Question: I'm not entirely sure what I'm after is possible but at present I have an unordered list when in desktop mode will use display: inline-block to display two images horizontally. However when in tablet/portrait mode, display switches to block to make the unordered list display vertically in the usual manner.
However complicating matters, I have two small background images which I want to overlay over each of the main images. I have used absolute positioning to achieve this however when switching to portrait form (width < 750px), the second main image overlays over the first.
Presumably this is due primarily due to the move away from display: inline-block and the continued use of relative/absolute positioning for the main background image and small background images respectively.
I have remedied this to an extent by giving each li element a specific height (500px), however the intention is that the two lis stick together, when by using a fixed height a gap eventually appears (owing to each li having a width of 100% (so regardless of tablet/phone size, the image will fill the container)).
My first thought was that height: 100% would be suitable but this simply results in the second li overlaying the first.
You can see what I am intending in the below Codepen link if my garbled text is unclear (highly likely). Any guidance on ensuring that the two li elements remain together would be gratefully received. Even if it is to say that the intended effect is not possible! There's also a brief diagram below.
<URL>
'''
<ul class="photo-list">
<li>
<div class="image-holder">
<img src="http://lorempixel.com/500/500"/>
<span><a class="flickr-link"></a></span>
<span class="upvote"></span>
</div>
</li>
<li>
<div class="image-holder">
<img src="http://lorempixel.com/500/501"/>
<span><a class="flickr-link"></a></span>
<span class="upvote"></span>
</div>
</li>
</ul>
'''
'''
.photo-list {
list-style: none;
padding: 0;
margin: 0;
}
.photo-list li {
margin: 10px 10px 10px 0;
display:inline-block;
width: 48%;
}
.photo-list li:last-of-type {
margin: 10px 0 10px 0;
}
img {
border: none;
width: 100%;
}
.flickr-link {
background-image: url('http://lorempixel.com/40/40/');
background-repeat:no-repeat;
width: 40px;
height: 40px;
float: left;
z-index: 100;
position: absolute;
}
.image-holder {
position: relative;
}
.image-holder img {
position: absolute;
}
.upvote {
background-image: url('http://lorempixel.com/40/40/');
background-repeat:no-repeat;
width: 40px;
height: 40px;
float: left;
z-index: 100;
position: absolute;
margin-left: 50px;
}
@media handheld, only screen and (max-width: 750px) {
.photo-list li {
display: block;
width: 100%;
height: 500px;
}
}
'''

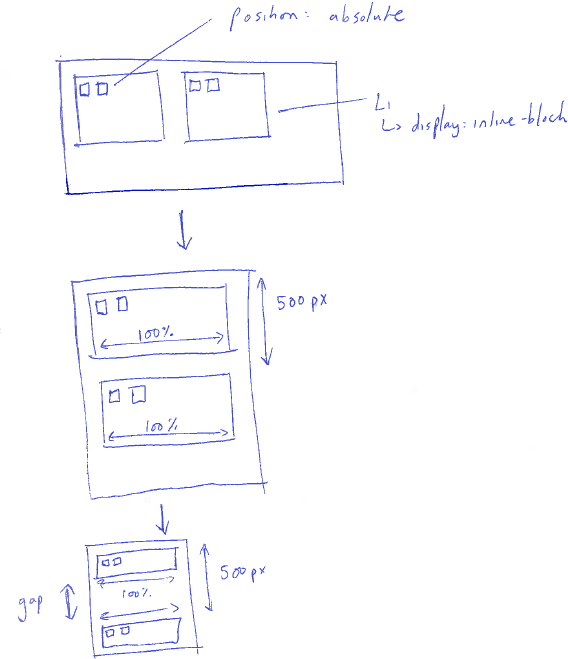
Answer: <URL>
Your main image doesn't have to be absolute positioned. Only the smaller images do since they have to sit on top of it. Putting your main image back into the document flow will give your list items height again, which means you no longer need to give them a fixed height.
'''
.flickr-link {
background-image: url('http://lorempixel.com/40/40/');
background-repeat:no-repeat;
width: 40px;
height: 40px;
float: left;
z-index: 100;
top:0; /*added this*/
position: absolute;
}
.image-holder {
position: relative;
}
.image-holder img {
/*removed absolute position here*/
}
.upvote {
background-image: url('http://lorempixel.com/40/40/');
background-repeat:no-repeat;
width: 40px;
height: 40px;
float: left;
z-index: 100;
position: absolute;
margin-left: 50px;
top:0; /*added this*/
}
@media handheld, only screen and (max-width: 750px) {
.photo-list li {
display: block;
width: 100%;
/*removed fixed height here*/
}
}
'''